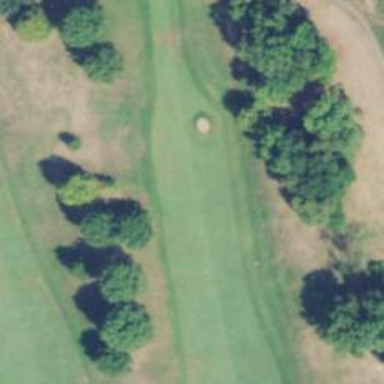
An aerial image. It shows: View of golf hole.